Field crop: maize
Growth stage: 2
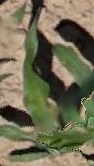
Species: maize